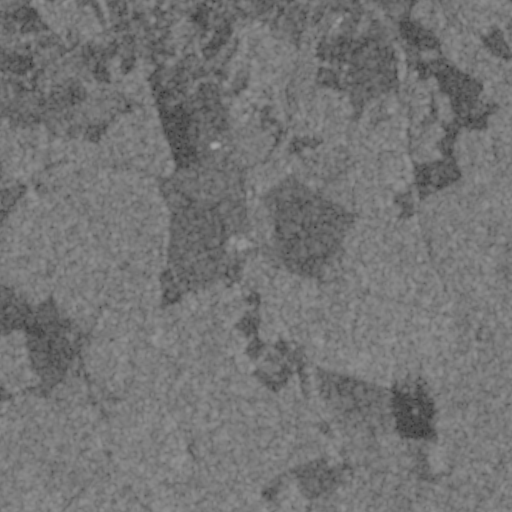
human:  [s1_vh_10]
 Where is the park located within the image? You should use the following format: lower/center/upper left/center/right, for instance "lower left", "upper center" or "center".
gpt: The park is located in the upper left of the image.
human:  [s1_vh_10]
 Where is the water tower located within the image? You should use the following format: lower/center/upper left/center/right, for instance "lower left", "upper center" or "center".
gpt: The water tower is located in the center of the image.
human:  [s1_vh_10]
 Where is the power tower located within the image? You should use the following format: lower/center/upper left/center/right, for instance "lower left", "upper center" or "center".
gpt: There is no power tower in the image.

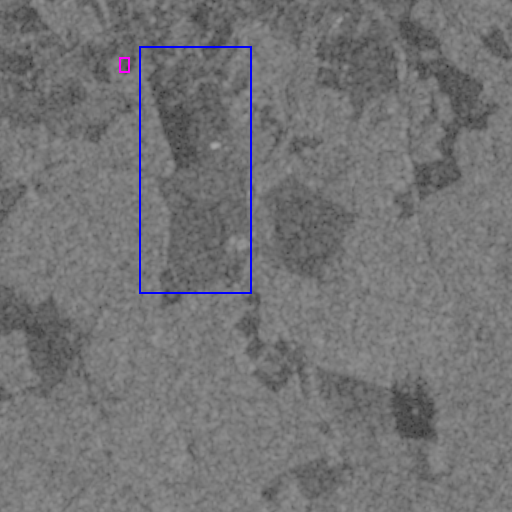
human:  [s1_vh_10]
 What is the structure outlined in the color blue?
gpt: The structure outlined in blue is a crop field.
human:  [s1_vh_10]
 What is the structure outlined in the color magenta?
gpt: The structure outlined in magenta is a park.
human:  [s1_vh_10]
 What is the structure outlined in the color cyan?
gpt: There is no cyan outline.